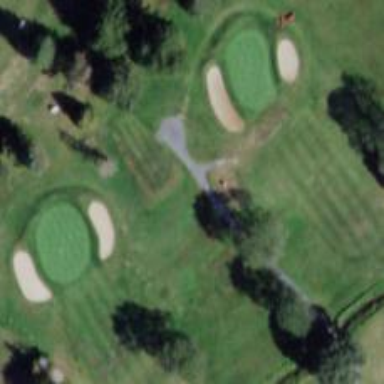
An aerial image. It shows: Path designated for golf carts.